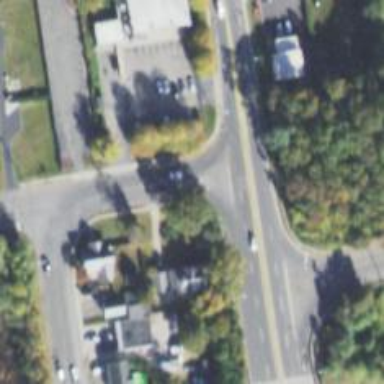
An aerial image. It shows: Secondary road with cloverleaf junction.